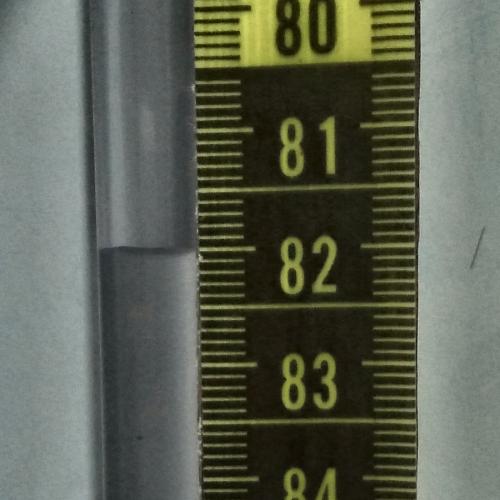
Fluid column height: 82.0 cm